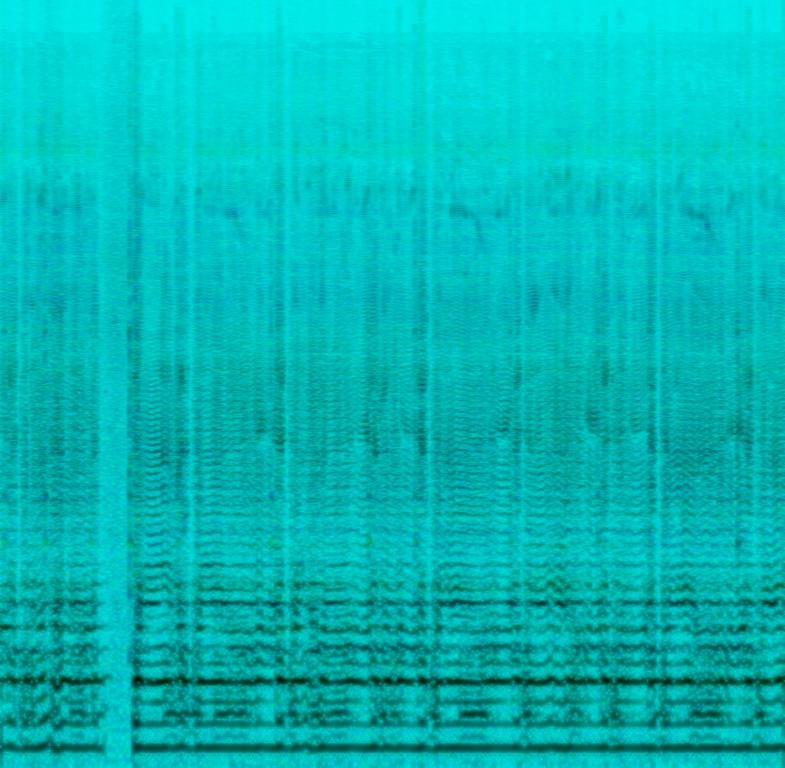
This tribal music is played on a didgeridoo. It is played by vibrating the lips over the instrument using breathing techniques. The song has a continuous droning sound and inter spread with low pitch bass sounds. There are no voices in this song. This audio can be used in a movie where the protagonist is trapped in a forest.